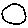
Label: circle